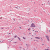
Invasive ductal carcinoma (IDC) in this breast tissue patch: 1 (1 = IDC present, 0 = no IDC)